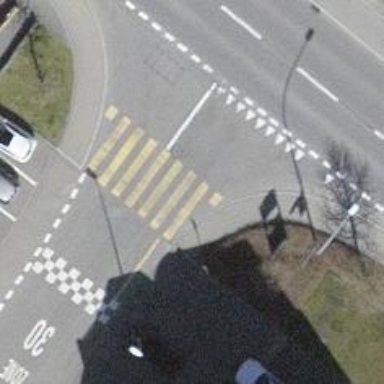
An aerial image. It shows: Footway with zebra crossing.